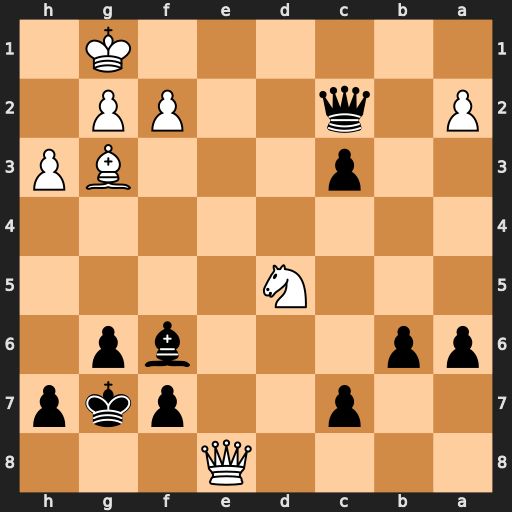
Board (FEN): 4Q3/2p2pkp/pp3bp1/3N4/8/2p3BP/P1q2PP1/6K1
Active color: b
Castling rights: -
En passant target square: -
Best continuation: Qd1+ Kh2 Qxd5